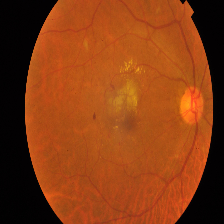
Diabetic retinopathy grade: Proliferative DR